Question: I want to make timer string with CCLabelAtlas. The problem is the character, ":". I had added this character in .png file as ":/<PHONE>". I can see only ":" and can not see any numbers for timer.

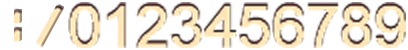
Answer: AFAIK, cocos2d use startCharacter property to calculate needed symbol position according to ASCII table. For example, the next character in ASCII after ':' is ';', not '/'. Place your characters as they are placed in ASCII and it should be shown fine. The right order is
'''
/<PHONE>:
'''
of course, start character in this case will be '/', not ':'